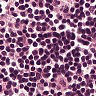
Metastatic tissue present: no